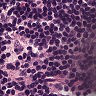
Metastatic tissue present: no